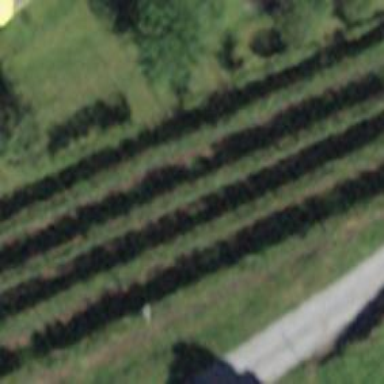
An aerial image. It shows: Vineyard.